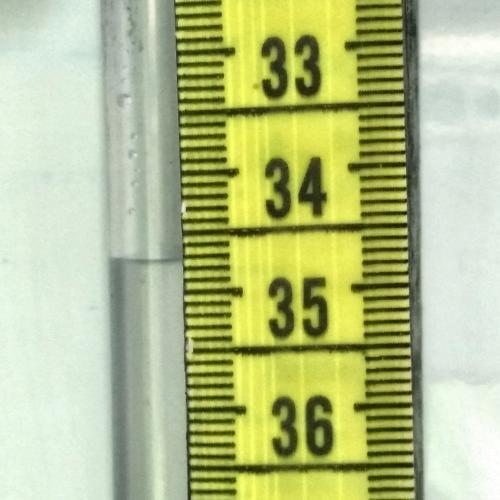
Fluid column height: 34.7 cm